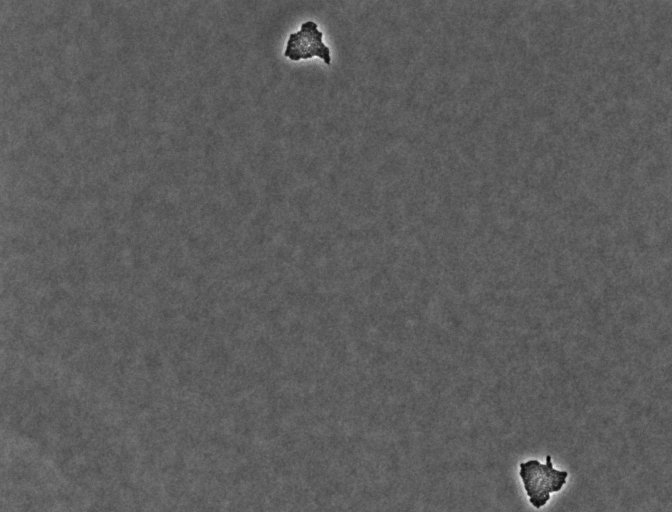
Phase contrast microscopy, 20x objective, 3 h incubation